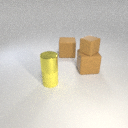
large brown rubber cube below small brown rubber cube